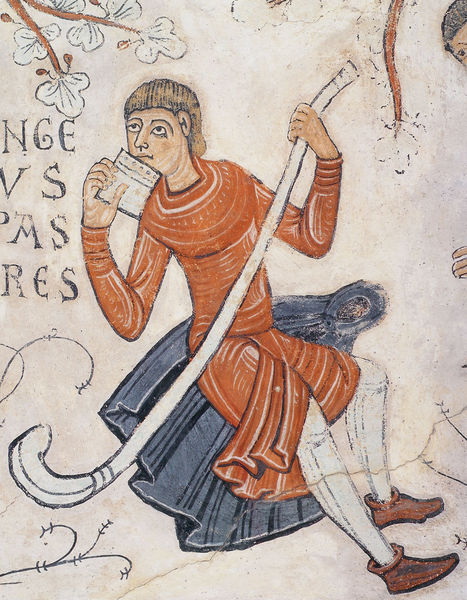
Titel: Advents- und Weihnachtszyklus
Standort: Léon, S. Isidoro, Pantheon (EU - E)
Schlagwörter: baum, blau, blätter, hand, mann, ausschnitt, blume, blumen, haar, weiss, zeichnung, blüten, rot, tuch, malerei, anzug, wand, augen, falten, instrument, ast, gewand, mantel, musik, pflanzen, stock, schrift, papier, schuhe, stab, wandmalerei, junge, strümpfe, buch, linie, illustration, stiefel, flöte, schläger, brief, mittelalter, fresko, träumen, stecken, handschrift, golf, latein, nachricht, rotes gewand, blauer mantel, polo, buchmalerei, codex, eichblatt